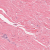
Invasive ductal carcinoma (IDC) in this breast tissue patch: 0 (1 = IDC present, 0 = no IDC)